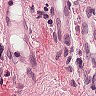
Metastatic tissue present: no